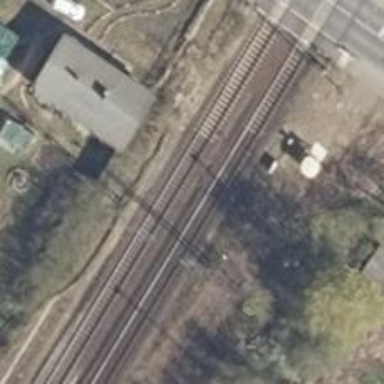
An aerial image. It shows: Railway signal.